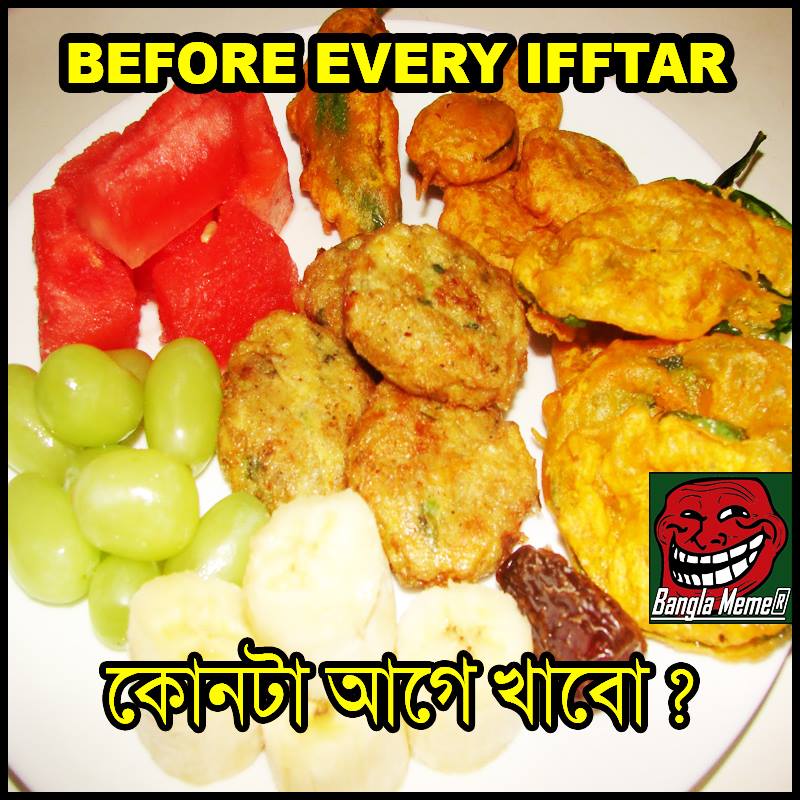
Caption: BEFORE EVERY IFFTAR   কোনটা আগে খাবো ?
Label: non-hate